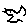
Label: bird